Here is the time-frequency (STFT) view of a rotor kit's vibration measurement. What is the most likely rotor condition (normal, misalignment, unbalance, looseness)?
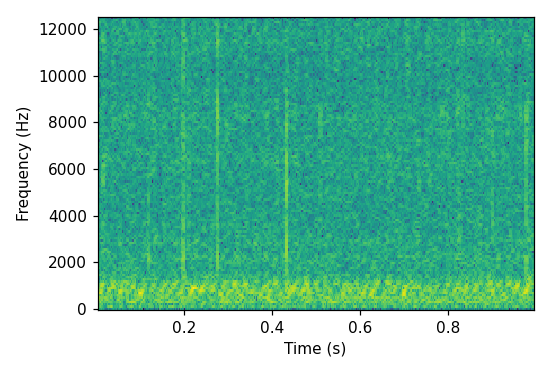
Answer: unbalance